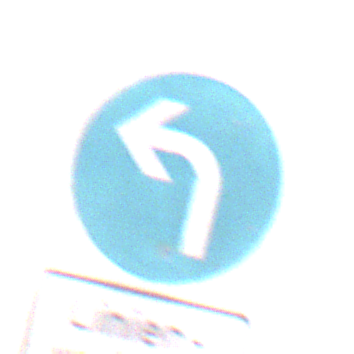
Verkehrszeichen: VorgeschriebeneFahrtrichtungLinks
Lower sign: BesondereFahrzeugeUndTransportgueter2
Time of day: MorningAfternoon
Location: Outdoor (Nature)
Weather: PartlyCloudy
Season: NotSpecified
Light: Natural